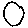
Label: circle